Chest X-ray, PA view. Patient: 52 years old, sex M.
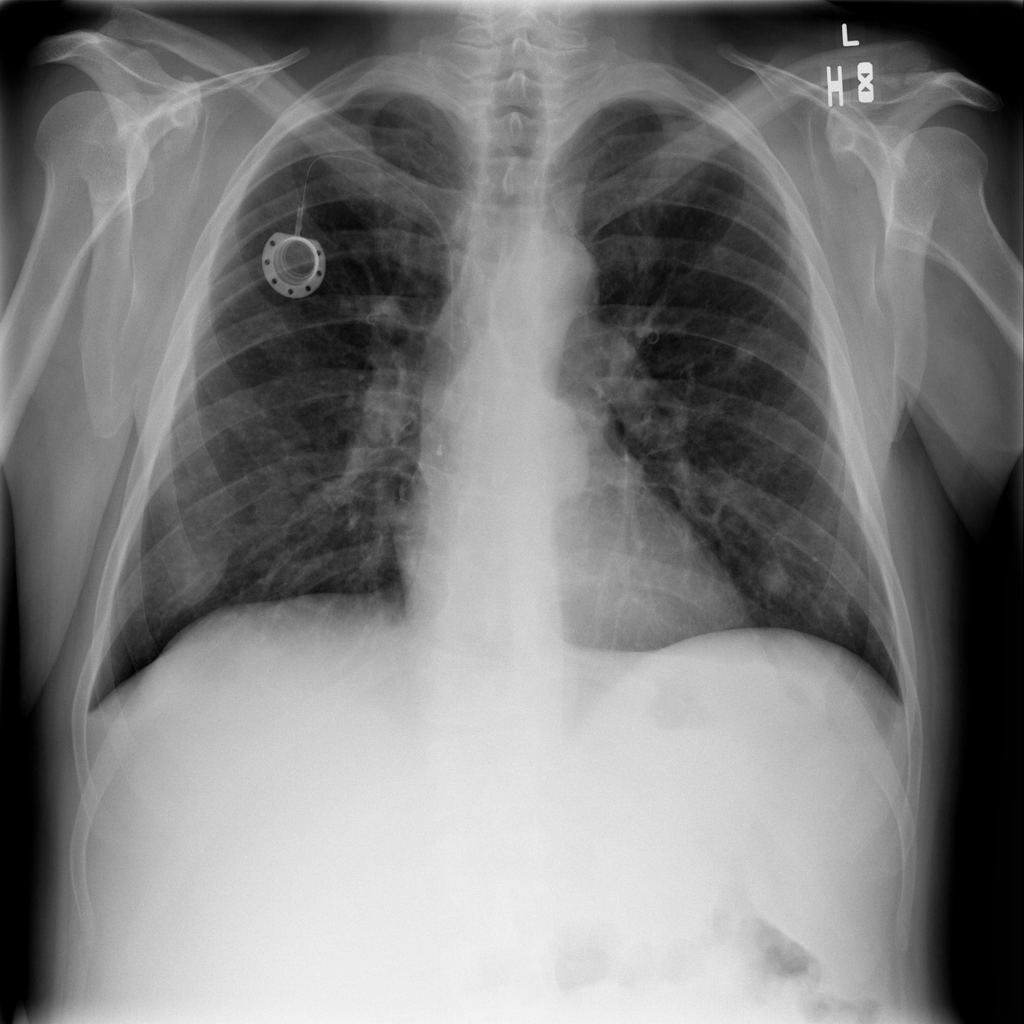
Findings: Mass, Nodule